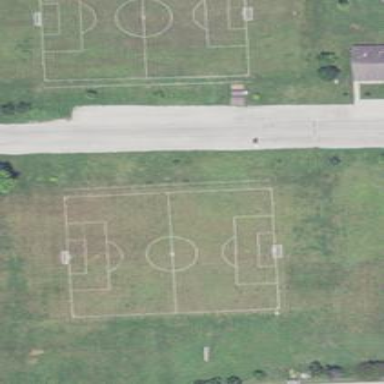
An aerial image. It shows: Soccer pitch designated for leisure and sports activities.